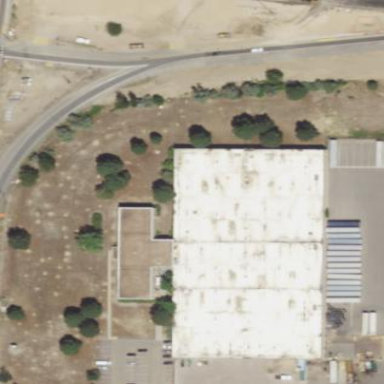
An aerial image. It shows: Warehouse.